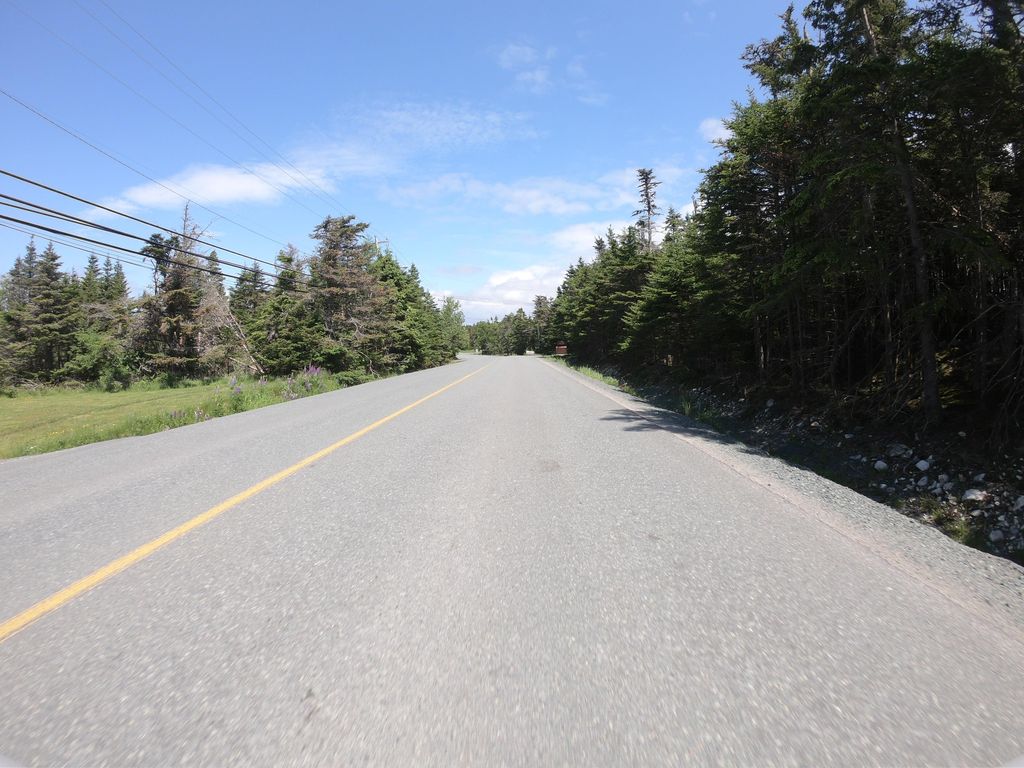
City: st_johns